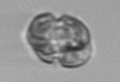
Label: Karenia